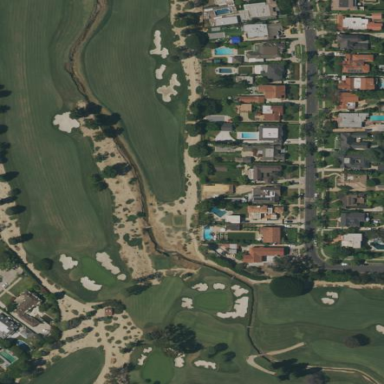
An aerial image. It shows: Sand bunker on golf course.